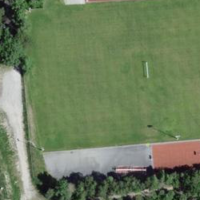
EUNIS habitat code: 53
Species observed at this site:
Medicago sativa